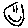
Label: smiley face